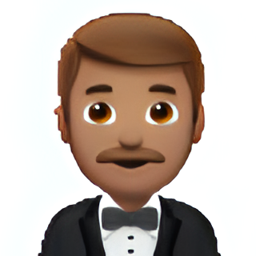
Name: man in tuxedo
Emoji: 🤵🏽
Group: People & Body
Sub-group: person-role